Question: I'm trying to call a SQL procedure from my ADF aplication.
I have the following code in my AppModule:
'''
public void callProcedureSimulateFromDB(String idCategoria) {
CallableStatement cs = null;
System.out.println("categoria-> " + idCategoria);
try {
cs = getDBTransaction().createCallableStatement("begin ? := SPSIMULATE(?); end;", 0);
cs.setString(2, idCategoria);
cs.execute();
} catch (SQLException e) {
throw new JboException(e);
} finally {
if (cs != null) {
try {
cs.close();
}catch (SQLException e) {}
}
}
}
'''
And this is in my backing bean, where I'm calling the previous method:
'''
public String simulate() {
String categoria = catIdId.getValue().toString();
if (categoria != null && !categoria.isEmpty()) {
FacesContext facesContext = FacesContext.getCurrentInstance();
Application app = facesContext.getApplication();
ExpressionFactory elFactory = app.getExpressionFactory();
ELContext elContext = facesContext.getELContext();
ValueExpression valueExp = elFactory.createValueExpression(elContext, "#{bindings}", Object.class);
oracle.binding.BindingContainer binding = (oracle.binding.BindingContainer)valueExp.getValue(elContext);
OperationBinding operationBinding = binding.getOperationBinding("callProcedureSimulateFromDB");
// Set the Input parameters to the operation bindings as below
operationBinding.getParamsMap().put("idCategoria", categoria);
// Invoke the Application module method
operationBinding.execute();
// Get the result from operation bindings
//Object obj = operationBinding.getResult();
//System.out.println("obj ----> " + obj);
}
//ADFContext.object.applicationModule.myAMMethod() ;
//chamar funcao da DB
p55.hide();
return null;
}
'''
I'm getting the following error:

What am I doing wrong? I've tryed changing de callable statement and the number in the 'cs.setString()'. However, the problem stays the same.
EDIT:
After making some changes to the code, I tested the AppModule and got the following error:
'''
(oracle.jbo.JboException) JBO-29000: Unexpected exception caught: java.sql.SQLException, msg=ORA-06550: line 1, column 7:
PLS-00103: Encountered the symbol "=" when expecting one of the following:
( begin case declare exit for goto if loop mod null pragma
raise return select update while with <an identifier>
<a double-quoted delimited-identifier> <a bind variable> <<
continue close current delete fetch lock insert open rollback
savepoint set sql execute commit forall merge pipe purge
The symbol "<an identifier>" was substituted for "=" to continue.
'''
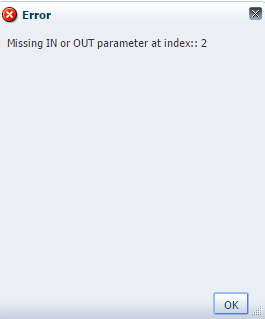
Answer: In case SPSIMULATE is a stored procedure (and not a stored function), you can try changing this line:
'''
cs = getDBTransaction().createCallableStatement("begin ? := SPSIMULATE(?); end;", 0);
'''
To
'''
cs = getDBTransaction().createCallableStatement("{call SPSIMULATE(?)}", 0);
'''
And make sure you test your procedure from BC Tester before caling it from backing bean. Smaller steps are always faster.